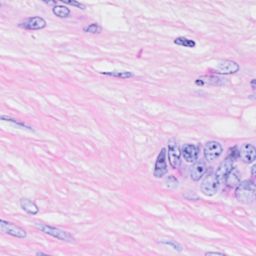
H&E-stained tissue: Breast